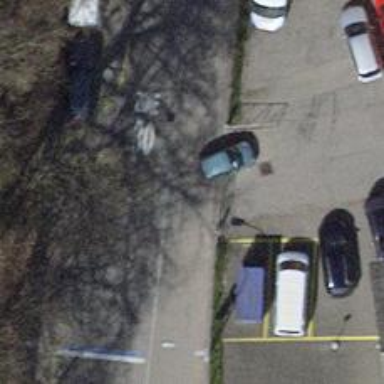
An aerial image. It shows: Unmarked crossing with traffic calming table on the road.